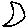
Label: moon